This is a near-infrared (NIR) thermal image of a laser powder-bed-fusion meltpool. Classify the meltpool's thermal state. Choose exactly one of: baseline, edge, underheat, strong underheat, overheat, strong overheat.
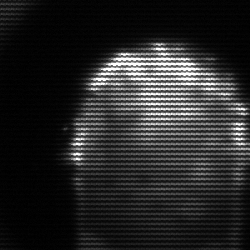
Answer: baseline